Field crop: maize
Growth stage: 2
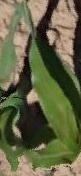
Species: maize